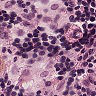
Metastatic tissue present: no